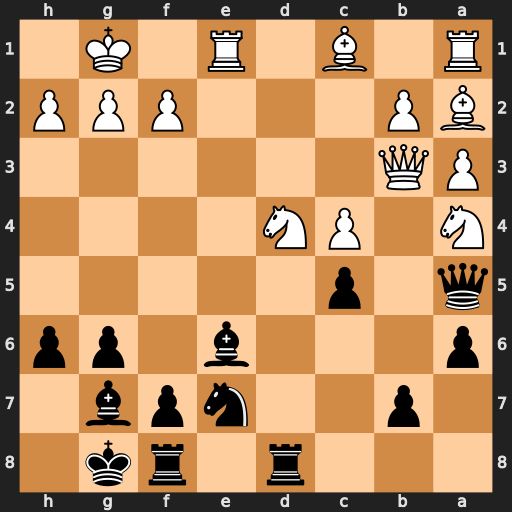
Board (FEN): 3r1rk1/1p2npb1/p3b1pp/q1p5/N1PN4/PQ6/BP3PPP/R1B1R1K1
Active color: b
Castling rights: -
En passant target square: -
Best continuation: Qxe1#